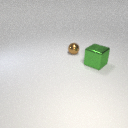
large green metal cube to the right of small brown metal sphere